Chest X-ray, PA view. Patient: 53 years old, sex M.
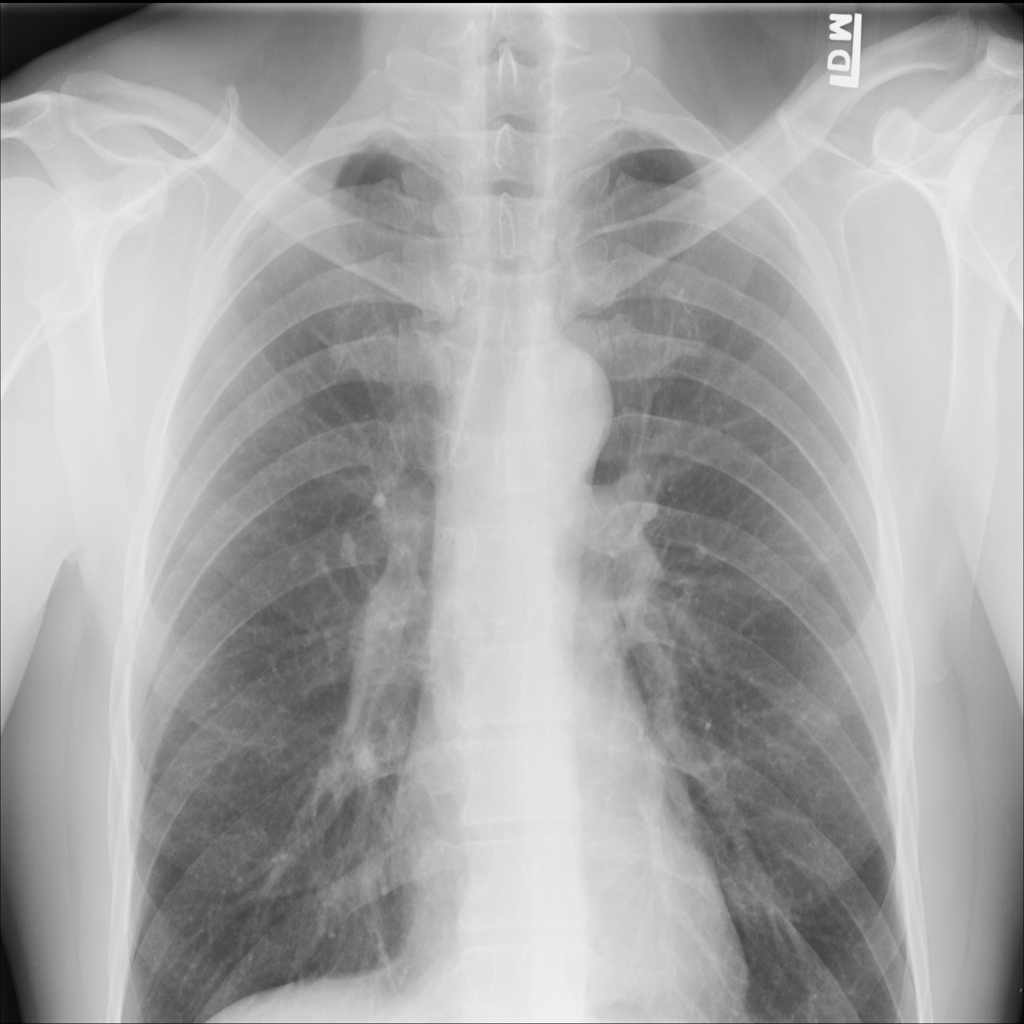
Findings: No Finding